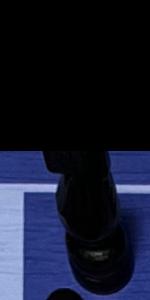
Label: Knight_Black